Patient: sex F, age 69
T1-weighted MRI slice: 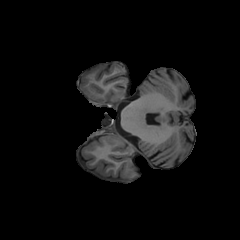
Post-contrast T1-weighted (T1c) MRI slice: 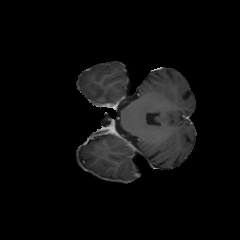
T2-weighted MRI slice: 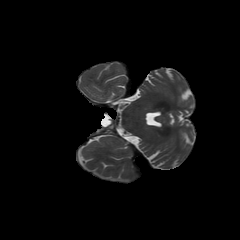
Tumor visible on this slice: no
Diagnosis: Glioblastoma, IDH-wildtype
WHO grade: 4